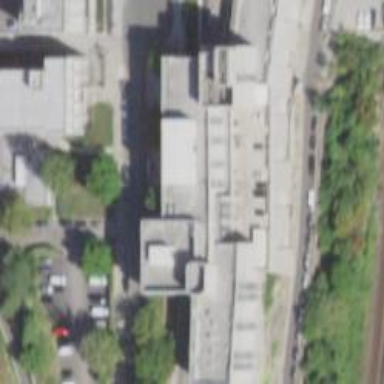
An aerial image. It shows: View of university building.